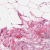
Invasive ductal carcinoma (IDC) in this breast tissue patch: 0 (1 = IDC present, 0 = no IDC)